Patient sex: M
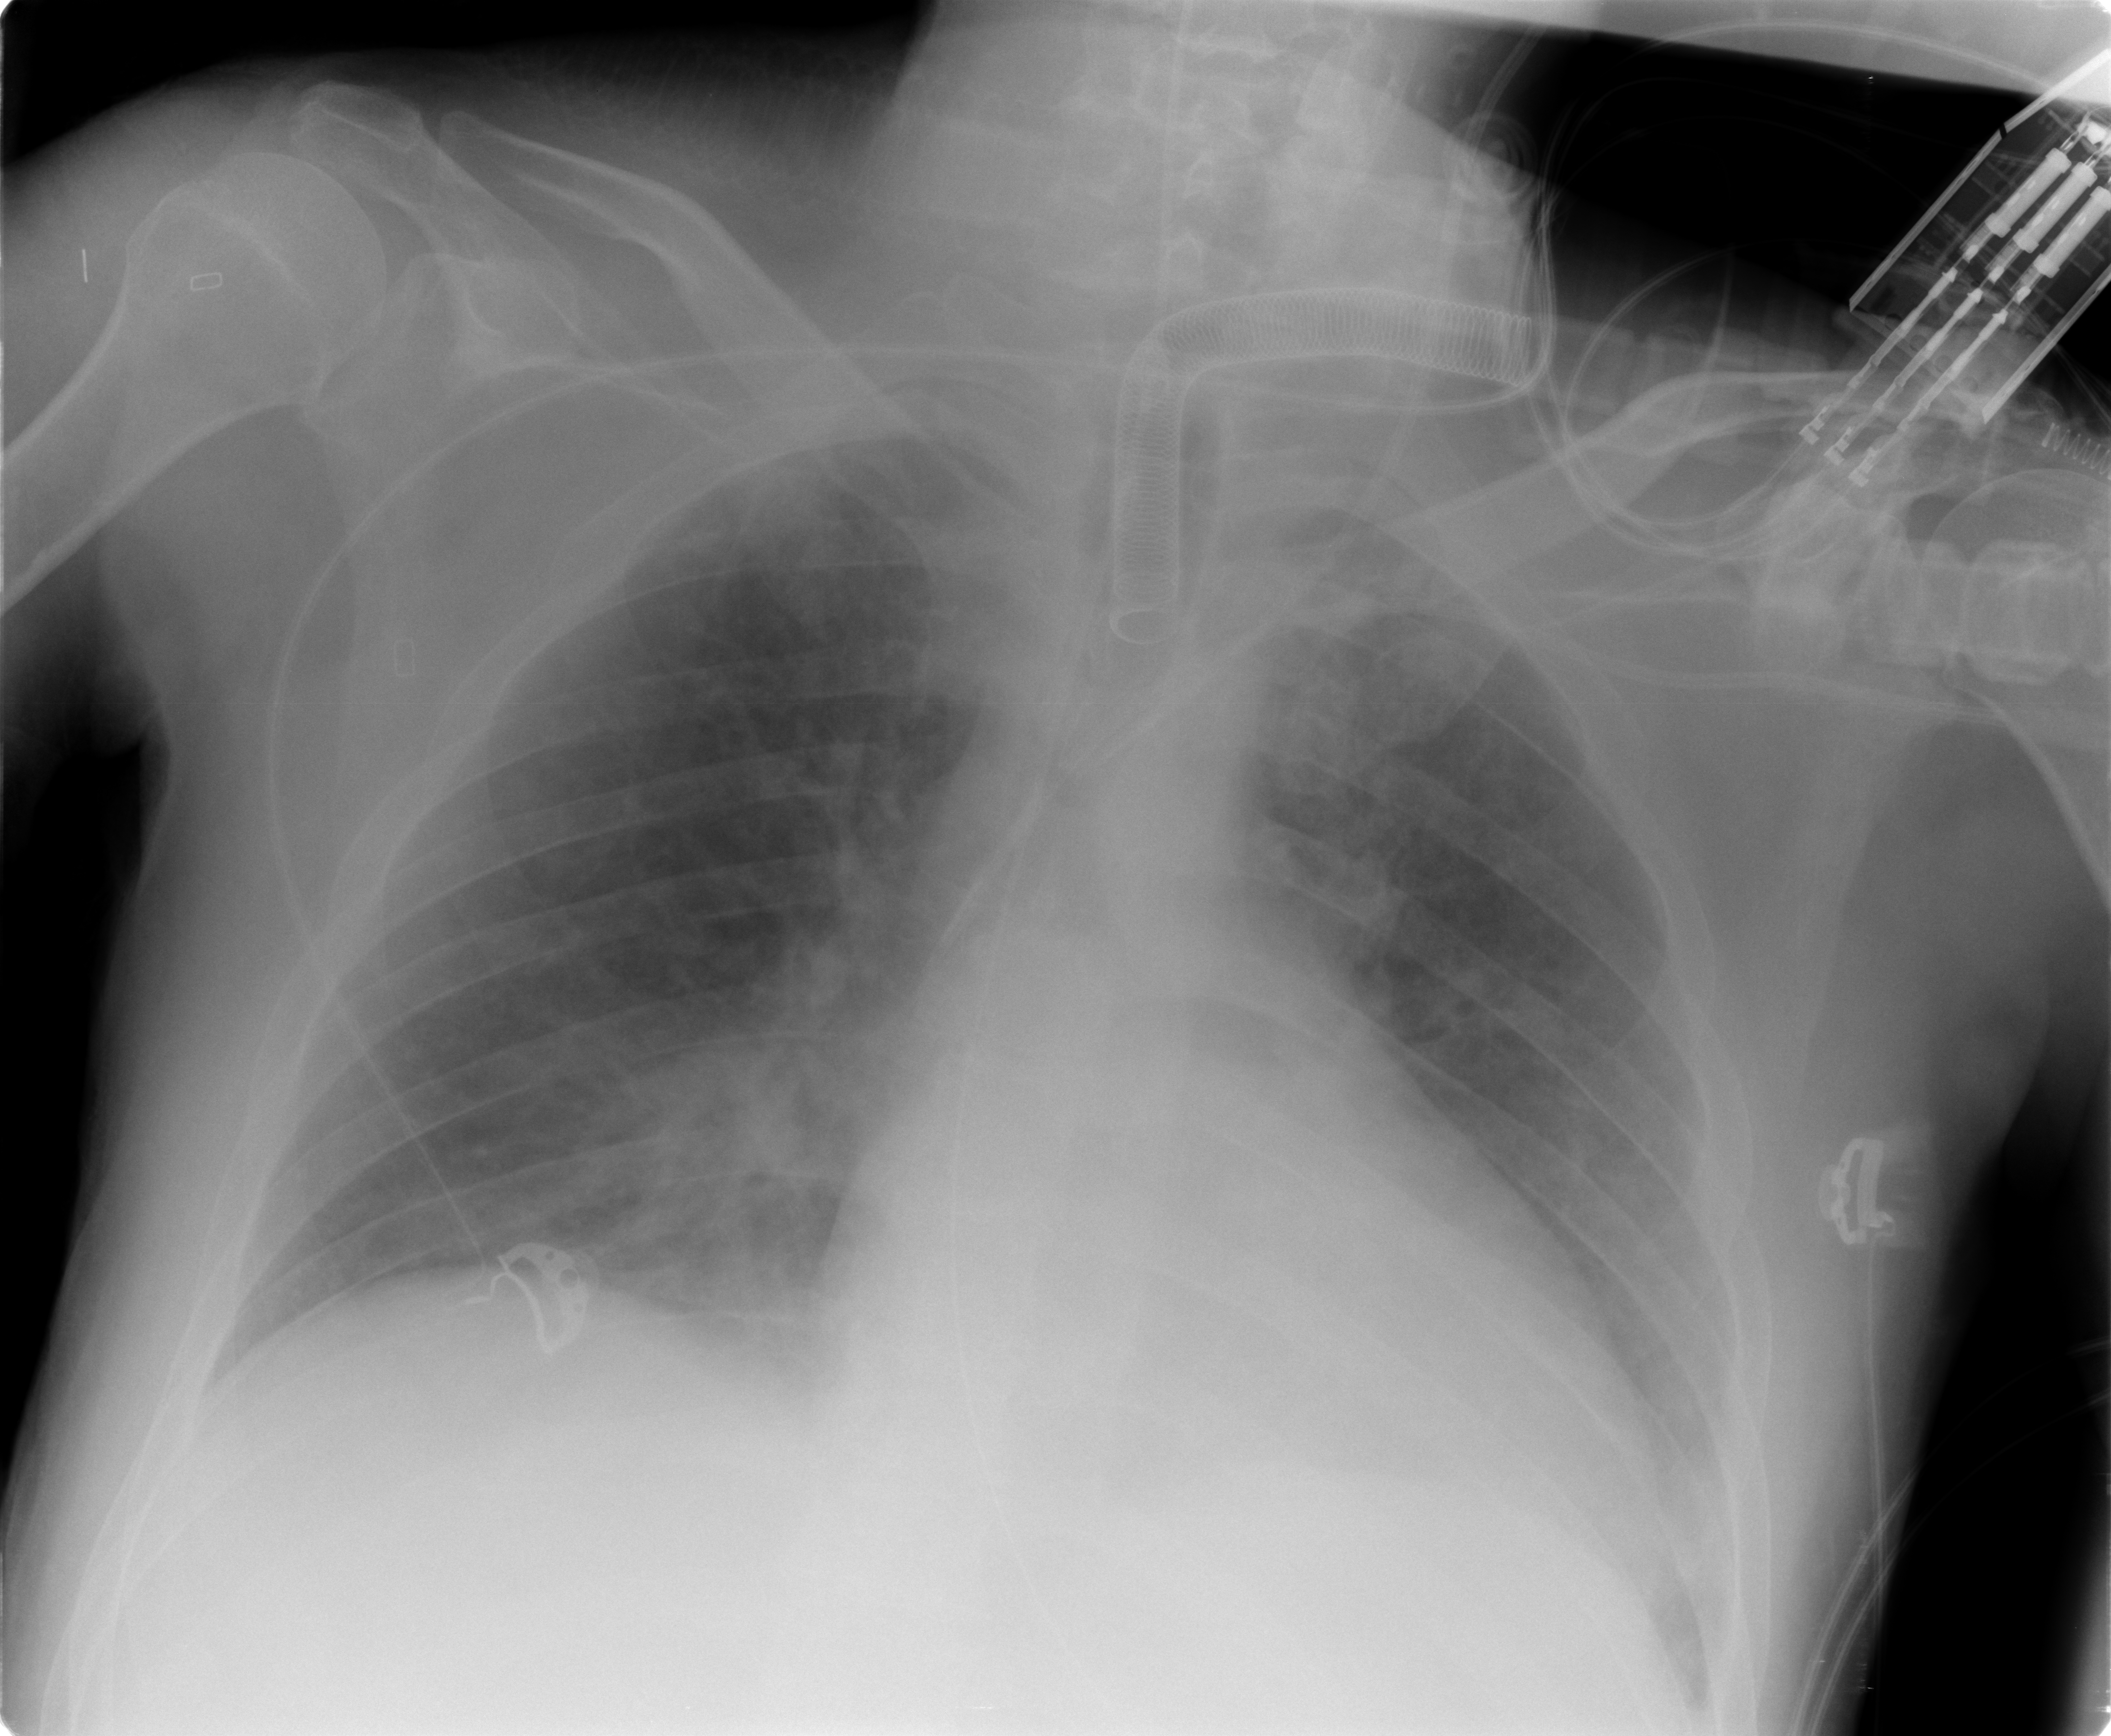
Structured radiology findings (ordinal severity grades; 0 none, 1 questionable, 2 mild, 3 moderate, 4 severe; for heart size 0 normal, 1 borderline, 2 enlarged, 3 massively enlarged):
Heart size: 1
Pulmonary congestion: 1
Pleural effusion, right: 0
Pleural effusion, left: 0
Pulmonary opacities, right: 1
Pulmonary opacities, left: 0
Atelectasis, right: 0
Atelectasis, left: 2